Question: I do perform a scan using nTwain lib from NuGet.
I catch the DataTransferred event to save the result image.
What I have in a result is some ImageInfo and null byte[] massive of information.
Is anyone aware of this library and can tell me if I am doing something wrong?
'''
void session_DataTransferred(object sender, NTwain.DataTransferredEventArgs e)
{
Image img = ImageFromBytes(e.MemoryData);
myDS.Close();
session.Close();
}
'''
But the 'e' comes only with 'ImageInfo'.
Argument screenshot if useful ...

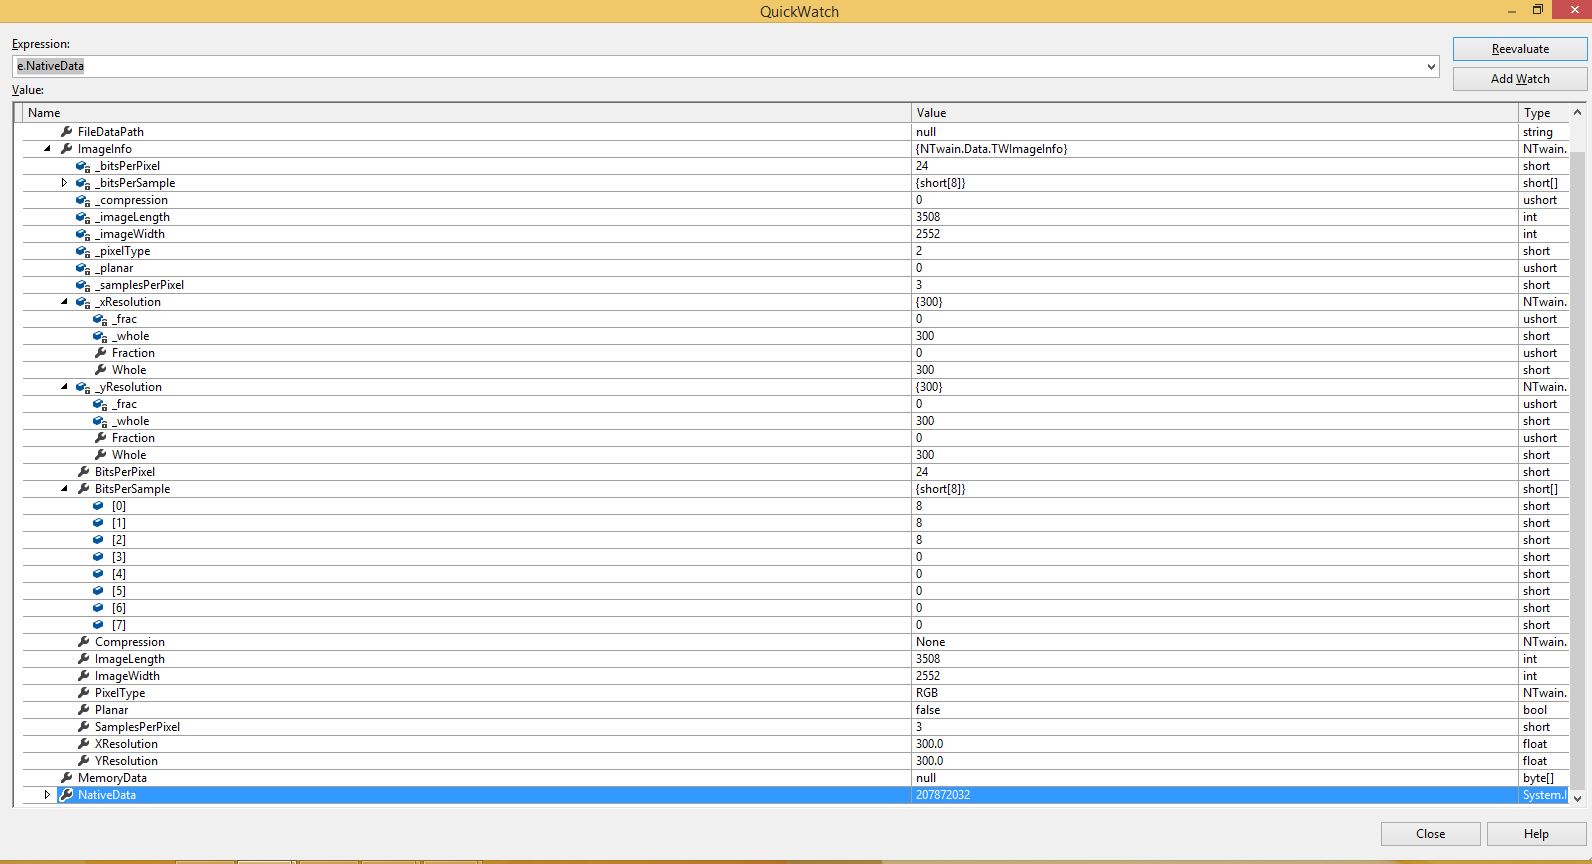
Answer: For NTwain, you should have more than just ImageInfo for that event. Specifically, 'e' should have 'ImageInfo', 'MemData', and 'NativeData' as you are showing in the screenshot.
I haven't done a whole lot with it but what I do in a console utility is to check if 'e.NativeData != IntPtr.Zero' and pull a bitmap from the DIB pointer (Windows, it is a TIFF for Linux) . For this purpose, I am using another dependency CommonWin32.dll. I believe this is a similar method to the examples included in NTwain's starting solution package (look under Tests for a sample Console, WinForm, and WPF project).
If I want to save out a different file type, I do a encoding at that point. You can save a System.Drawing.Image with a given encoding. Obviously, that could be alot better (set the type and compression to make the transfer smaller) but it is a working example.
'''
if (e.NativeData != IntPtr.Zero)
{
Bitmap img = null;
if (this._commands.CheckForDebug())
{
Console.WriteLine("Image data transferred.");
}
//Need to save out the data.
img = e.NativeData.GetDrawingBitmap();
if (img != null)
{
string fileName = "RandomFileName.";
string fileType = this._commands.GetFileType();
switch (fileType)
{
case "png":
fileName += "png";
ImageExtensions.SavePNG(img, fileName, 50L);
break;
case "jpeg":
fileName += "jpeg";
ImageExtensions.SaveJPEG(img, fileName, 50L);
break;
default:
fileName += "png";
ImageExtensions.SavePNG(img, fileName, 50L);
break;
}
}
}
public static void SaveJPEG(Image img, string filePath, long quality)
{
var encoderParameters = new EncoderParameters(1);
encoderParameters.Param[0] = new EncoderParameter(System.Drawing.Imaging.Encoder.Quality, quality);
img.Save(filePath, GetEncoder(ImageFormat.Jpeg), encoderParameters);
}
'''